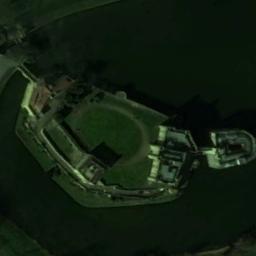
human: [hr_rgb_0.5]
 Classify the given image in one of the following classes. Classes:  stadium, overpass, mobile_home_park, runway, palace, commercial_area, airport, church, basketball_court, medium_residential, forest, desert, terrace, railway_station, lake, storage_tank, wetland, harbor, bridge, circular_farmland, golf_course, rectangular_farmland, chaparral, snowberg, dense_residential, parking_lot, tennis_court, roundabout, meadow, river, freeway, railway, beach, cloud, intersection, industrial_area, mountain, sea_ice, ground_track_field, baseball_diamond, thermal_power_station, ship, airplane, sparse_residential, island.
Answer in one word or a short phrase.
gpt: palace